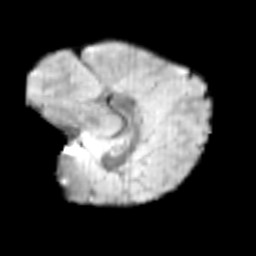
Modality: T2w
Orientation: sagittal
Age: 8
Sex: female
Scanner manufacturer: siemens
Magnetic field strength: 3 T
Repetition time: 3.8 s
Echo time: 0.07 s